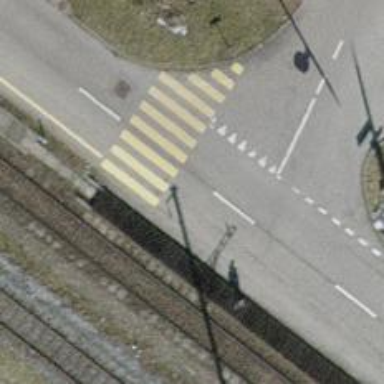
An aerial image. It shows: Uncontrolled road crossing.